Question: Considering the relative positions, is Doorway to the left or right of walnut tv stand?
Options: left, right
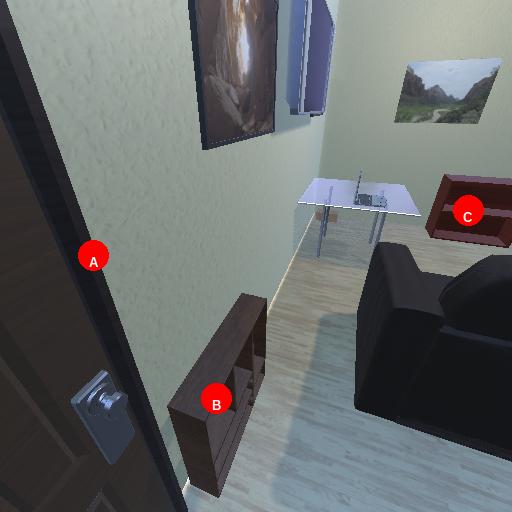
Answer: left